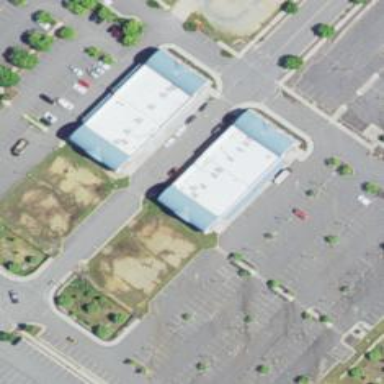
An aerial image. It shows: Fitness centre on leisure land.